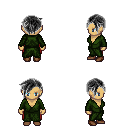
a pixel art fantasy rpg character, female body template, human, tanned skin, green robe, red pants, gray pixie cut hairstyle, brown shoes, four views (front, back, left, right), 2x2 character sprite sheet, small pixel art, hard edges, no anti-aliasing